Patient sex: M
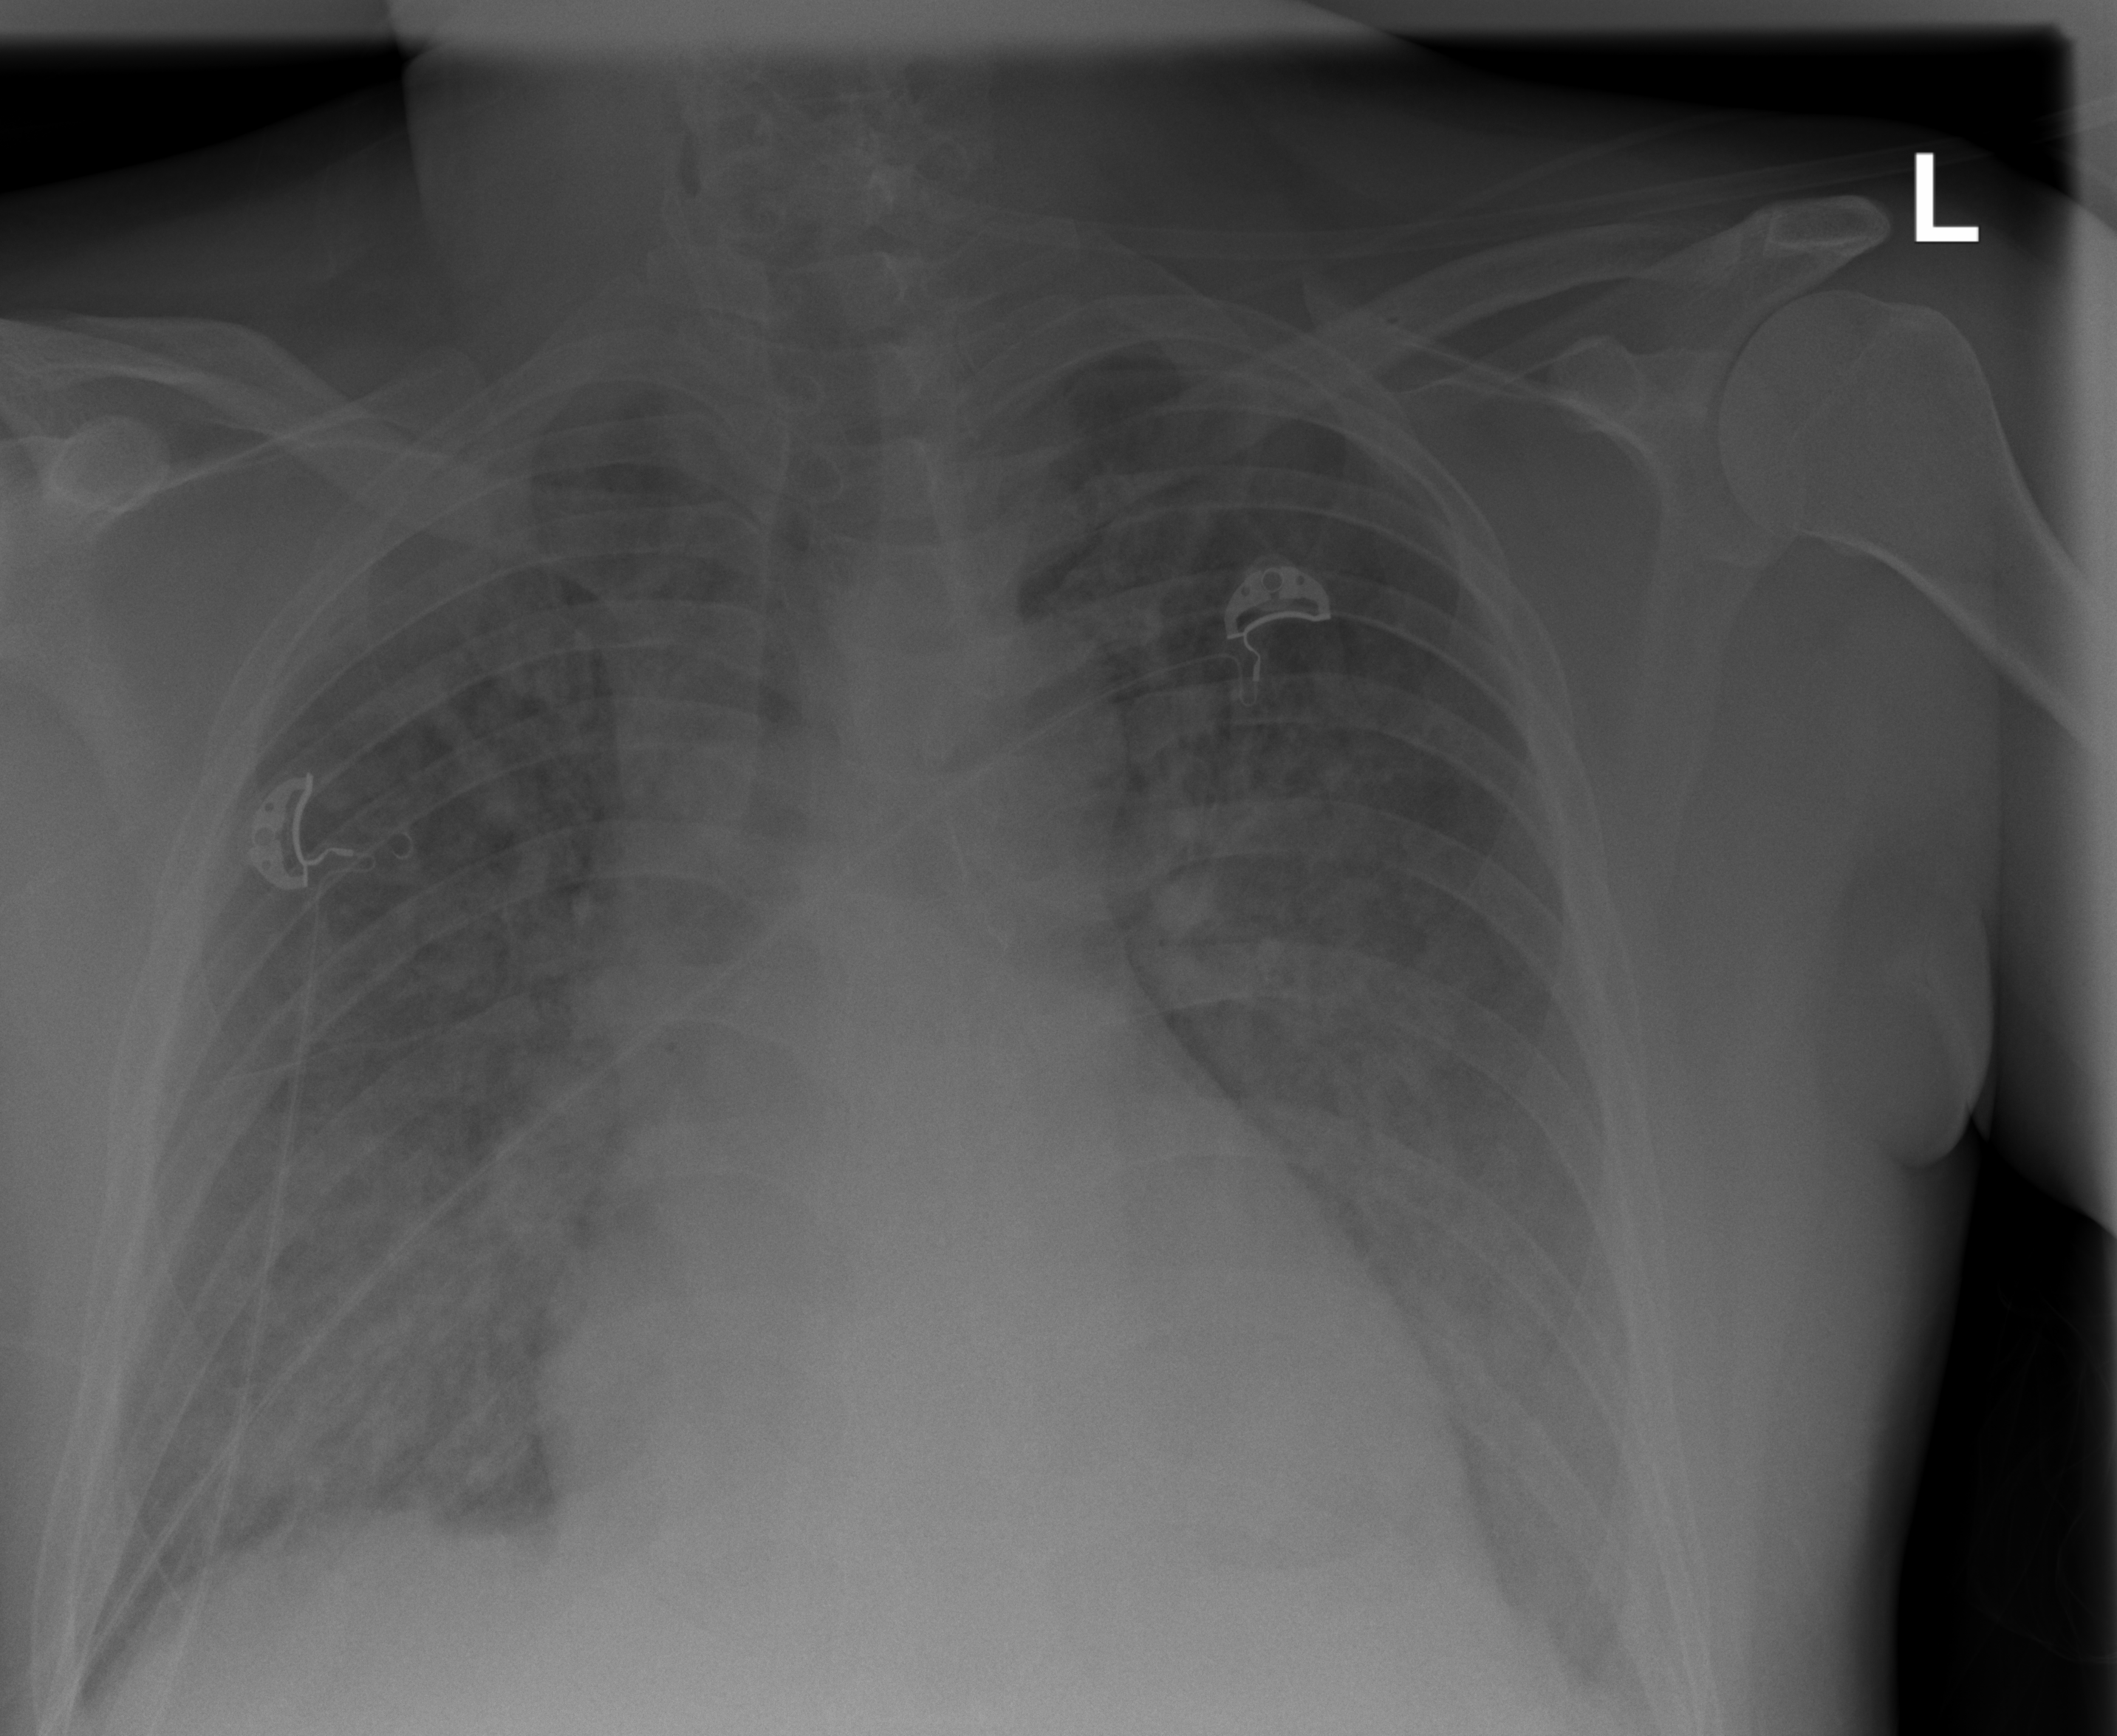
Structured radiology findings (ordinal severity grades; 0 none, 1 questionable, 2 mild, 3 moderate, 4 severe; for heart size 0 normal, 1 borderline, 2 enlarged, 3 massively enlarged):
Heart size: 2
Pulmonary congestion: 2
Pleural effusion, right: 2
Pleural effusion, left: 2
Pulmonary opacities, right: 3
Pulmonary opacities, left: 3
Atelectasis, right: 2
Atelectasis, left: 2